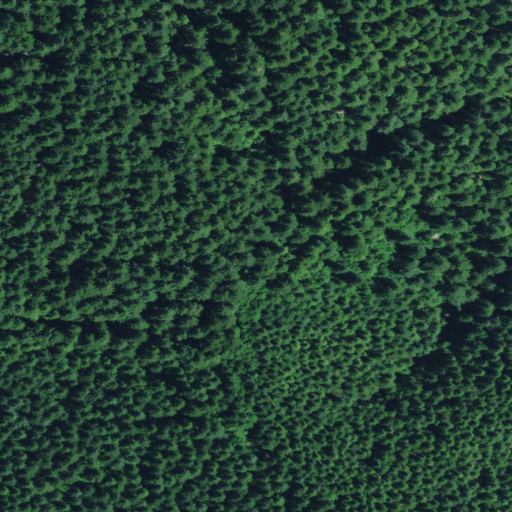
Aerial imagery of ridge(s) in Oregon named Death Ridge containing evergreen forest and mixed forest